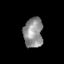
Tissue: skin
Cell type: Epithelial cells
Senescence score: 0.2181
Nuclear area (px): 563
Mean DAPI intensity: 144.3